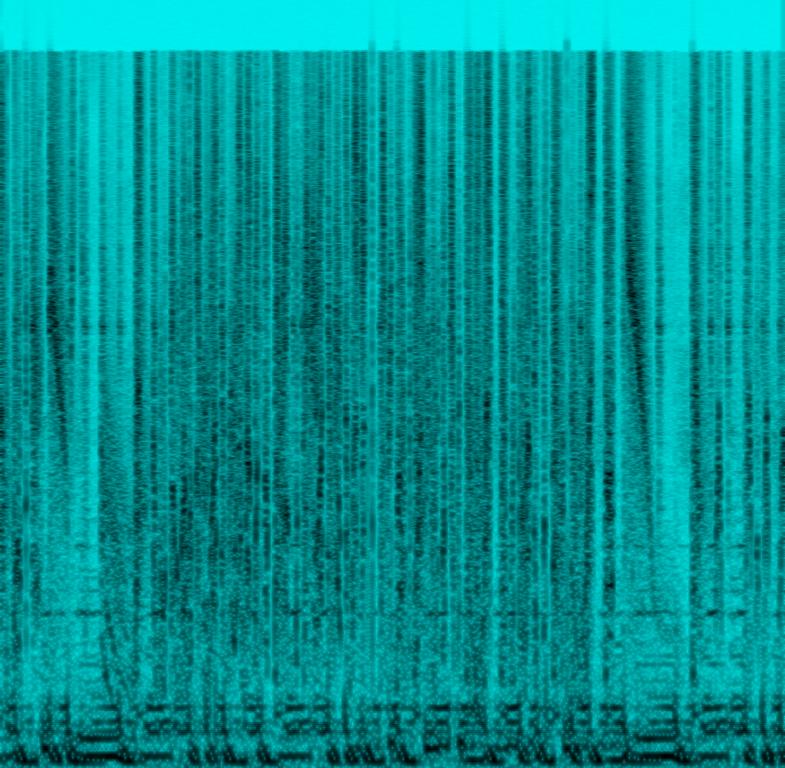
This music is instrumental. The tempo is fast with a rapid electronic harmony and vigorous digital drum rhythm in the background with turntable arrangement. The harmony is syncopated, repetitive, insistent, psychedelic, trance, trippy and groovy. It is energetic, youthful, contemporary, groovy, vigorous and animated.